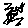
Label: zigzag